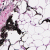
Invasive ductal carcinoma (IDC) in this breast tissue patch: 0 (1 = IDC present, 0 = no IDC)